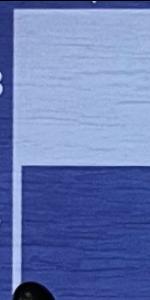
Label: Empty